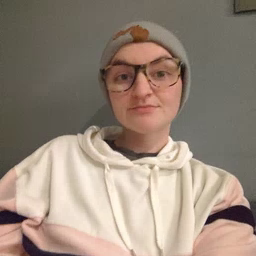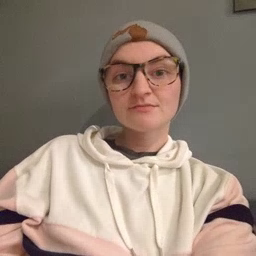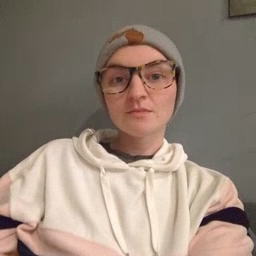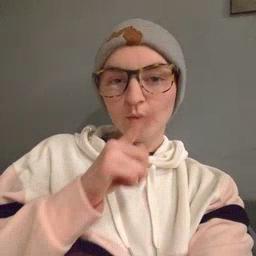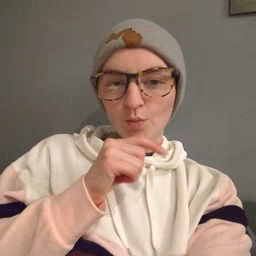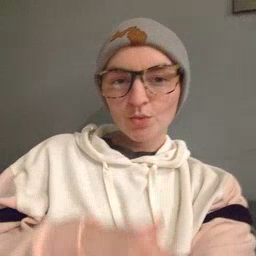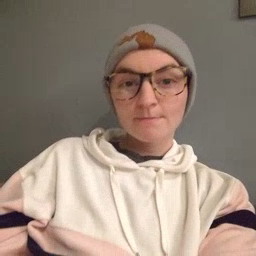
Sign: who